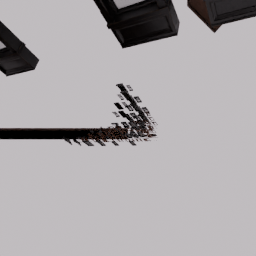
Label: architecture